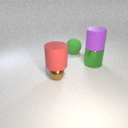
small brown metal sphere to the left of large green metal cylinder